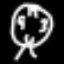
Label: clock